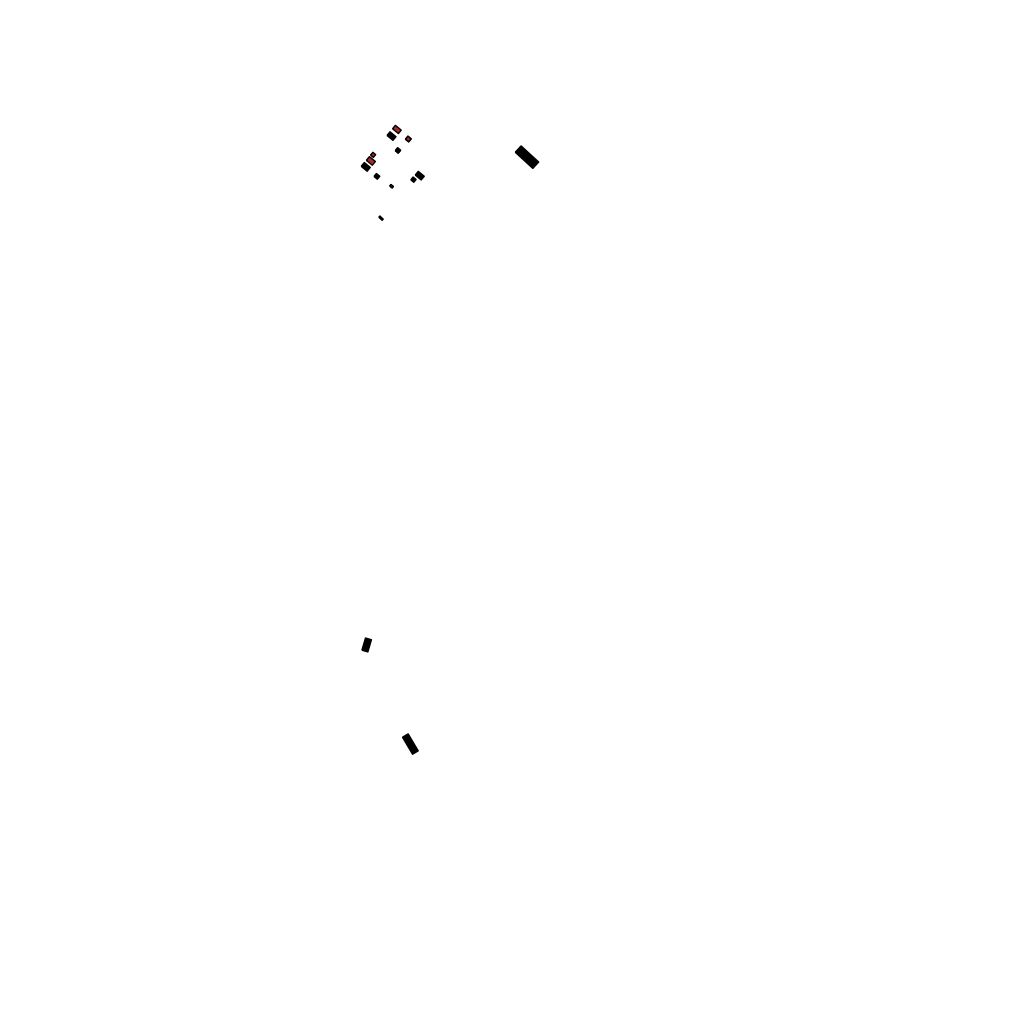
Tags: overhead vector_map, recreation, residential, special, individual_rise, density_1, Building, Facility, 1.0 km²